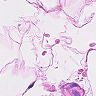
Metastatic tissue present: no